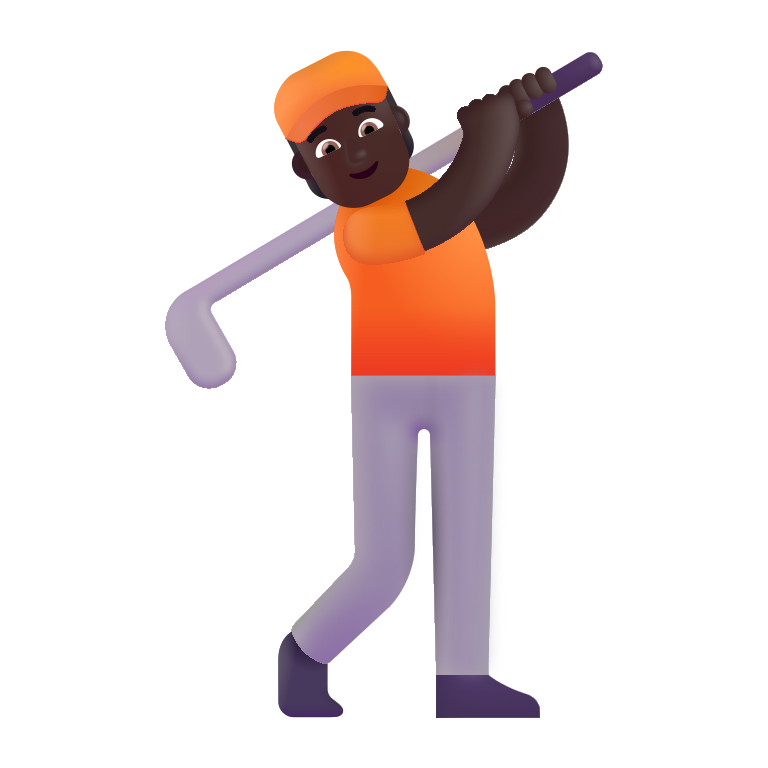
person golfing color dark